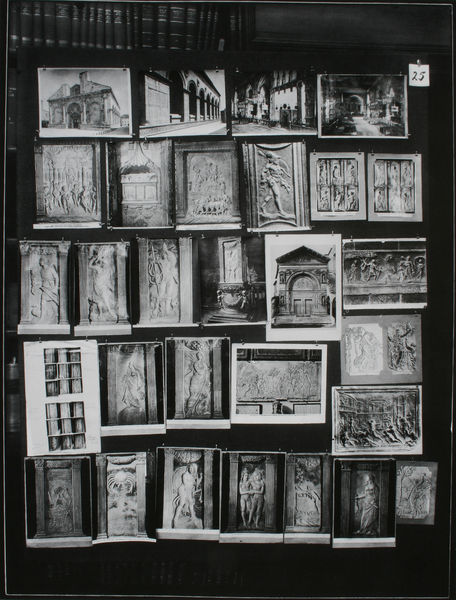
Titel: Der Bilderatlas Mnemosyne - Tafel 25
Künstler: Aby Warburg
Standort: London
Institution: Warburg Institute ©
Schlagwörter: weiß, menschen, grau, schwarz, säulen, dach, gebäude, haus, alt, regal, wand, architektur, präsentation, rahmen, steine, häuser, kirche, england, renaissance, relief, bilder, bücher, fotos, papier, bogen, fassaden, italien, figuren, material, tafel, langweilig, collage, foto, fotografie, kirchen, photographie, antike, buch, schwarz weiss, stich, stand, kunst, mythologie, schema, ausstellung, fries, bücherregal, buchrücken, statuen, antik, griechenland, tempel, bibliothek, regale, sammlung, bild im bild, london, aufhängen, stiche, reliefs, szenen, adam und eva, details, abbildungen, kollonaden, vergleich, archiv, ansichten, tafeln, häsuer, ikonographie, assoziation, atlas, buchhandlung, fotografien, photos, ikonologie, antiken, haus architektur, album, stecknadeln, warburg, photographien, zusammenstellung, numerierung, frieß, aby warburg, aby, kunstgeschichte, mnemosyne, reproduktionen, abby warburg, bildr, grabma, kunsthistoriker, tafel 25, architekturfotos, der bilderatlas, votivgaben, tempfel, mythologue, 25, zusammenschau